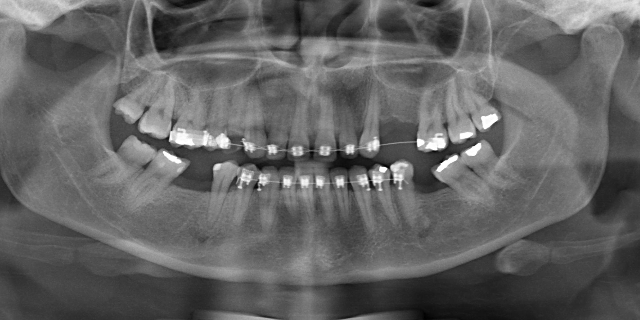
adult